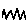
Label: zigzag